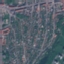
Label: Residential